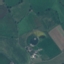
Land use / land cover: Pasture